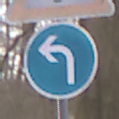
Verkehrszeichen: VorgeschriebeneFahrtrichtungLinks
Zusatzzeichen oben: Lichtzeichenanlage
Umgebung: Outdoor, Nature
Tageszeit: MorningAfternoon
Wetter: Overcast
Licht: Natural
Jahreszeit: Autumn
Kontrast: LowContrast